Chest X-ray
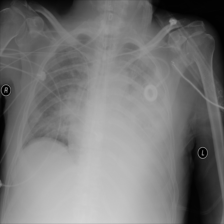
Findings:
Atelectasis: positive
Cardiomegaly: negative
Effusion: positive
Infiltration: positive
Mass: negative
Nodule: negative
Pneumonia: negative
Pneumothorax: negative
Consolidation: positive
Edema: negative
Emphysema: negative
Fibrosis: negative
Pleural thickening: negative
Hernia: negative